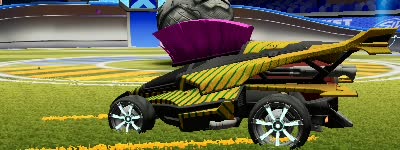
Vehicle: aftershock